Question: I've got a class library that contains a class called TestService. I added it using Visual Studio's "Add -> Class" menu. In the csproj file, it looks fine
'''
<ItemGroup>
...
<Compile Include="Implementation\TestService.cs" />
...
</ItemGroup>
'''
I can't find any 'Exclude' statements anywhere, and it all builds fine in Visual Studio. However during an MS Build operation (on TeamCity), when I look in the resulting DLL using dotPeek, my class isn't there (and my build fails).
The class was added on a branch, and is merged into the trunk during the build. The merged .csproj file looks good.
I have tried with the default namespace (chosen by VS2010, matches the folder structure) which is "". All the other classes in the same folder have the namespace ", which I have also tried (another developer wrote this code originally).
Can anyone suggest why it's not being included in my DLL? Below is a screenshot of the added class.

Thanks
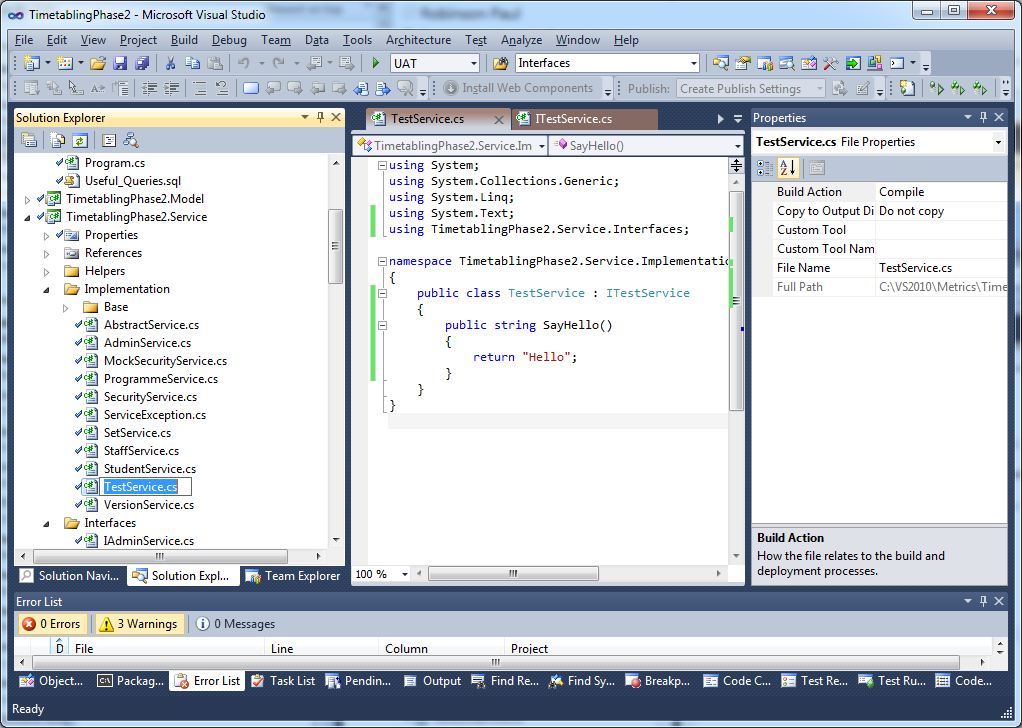
Answer: Easy fix: I swapped the order of my build tasks around. Instead of the order being:
1) Clean.
2) Merge.
3) Compile.
I now do:
1) Merge.
2) Clean.
3) Compile.
Happy to be corrected on this, but I think this is the reason:
1. The list of classes to compile is loaded into MSBuild when the first build target (Clean) is executed.
2. Then I merged the code, which changed the list of classes to compile (added extra classes).
3. But because that list had already been loaded, my new classes (which by then were listed in the csproj file) were never picked up.
4. Doing the Merge first makes sure the list is up-to-date before MSBuild reads it.